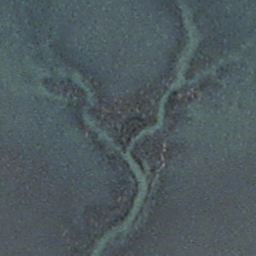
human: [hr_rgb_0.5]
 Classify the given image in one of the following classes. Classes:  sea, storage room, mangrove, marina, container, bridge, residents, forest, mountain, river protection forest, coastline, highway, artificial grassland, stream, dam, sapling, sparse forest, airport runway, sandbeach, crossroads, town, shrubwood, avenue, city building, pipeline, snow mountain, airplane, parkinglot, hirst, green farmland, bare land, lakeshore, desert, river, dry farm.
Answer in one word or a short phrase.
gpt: stream